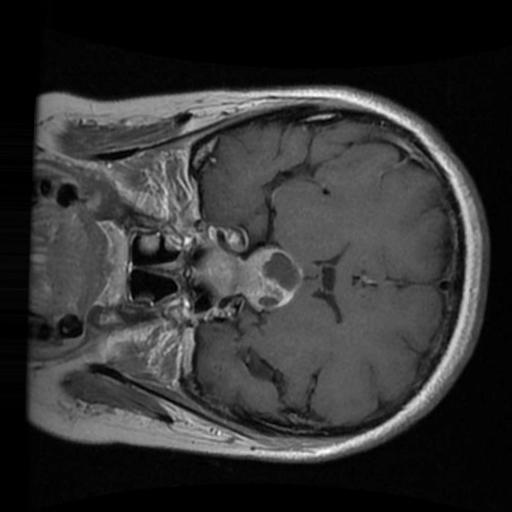
Label: brain_tumor